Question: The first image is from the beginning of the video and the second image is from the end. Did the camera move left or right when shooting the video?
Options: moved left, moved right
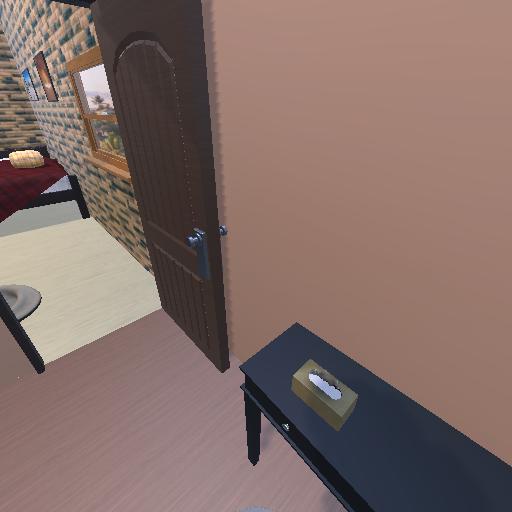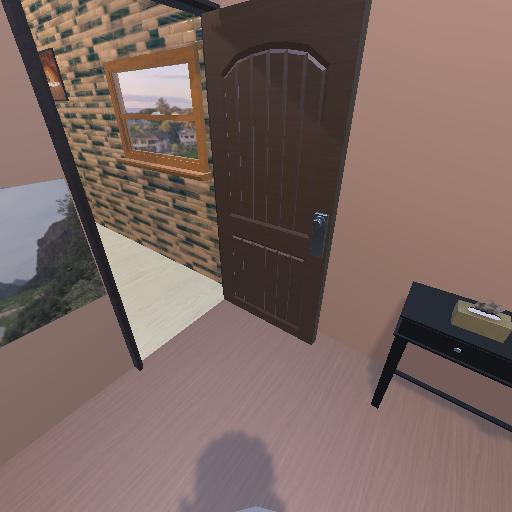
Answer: moved left